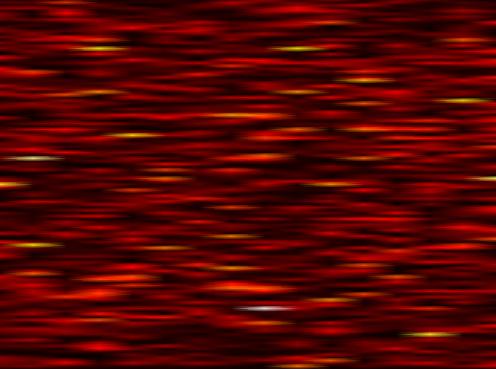
Label: UFMC